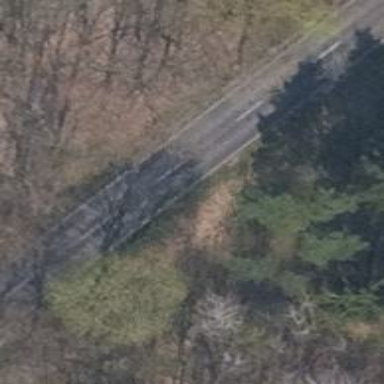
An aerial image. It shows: Secondary road with asphalt surface.